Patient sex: M
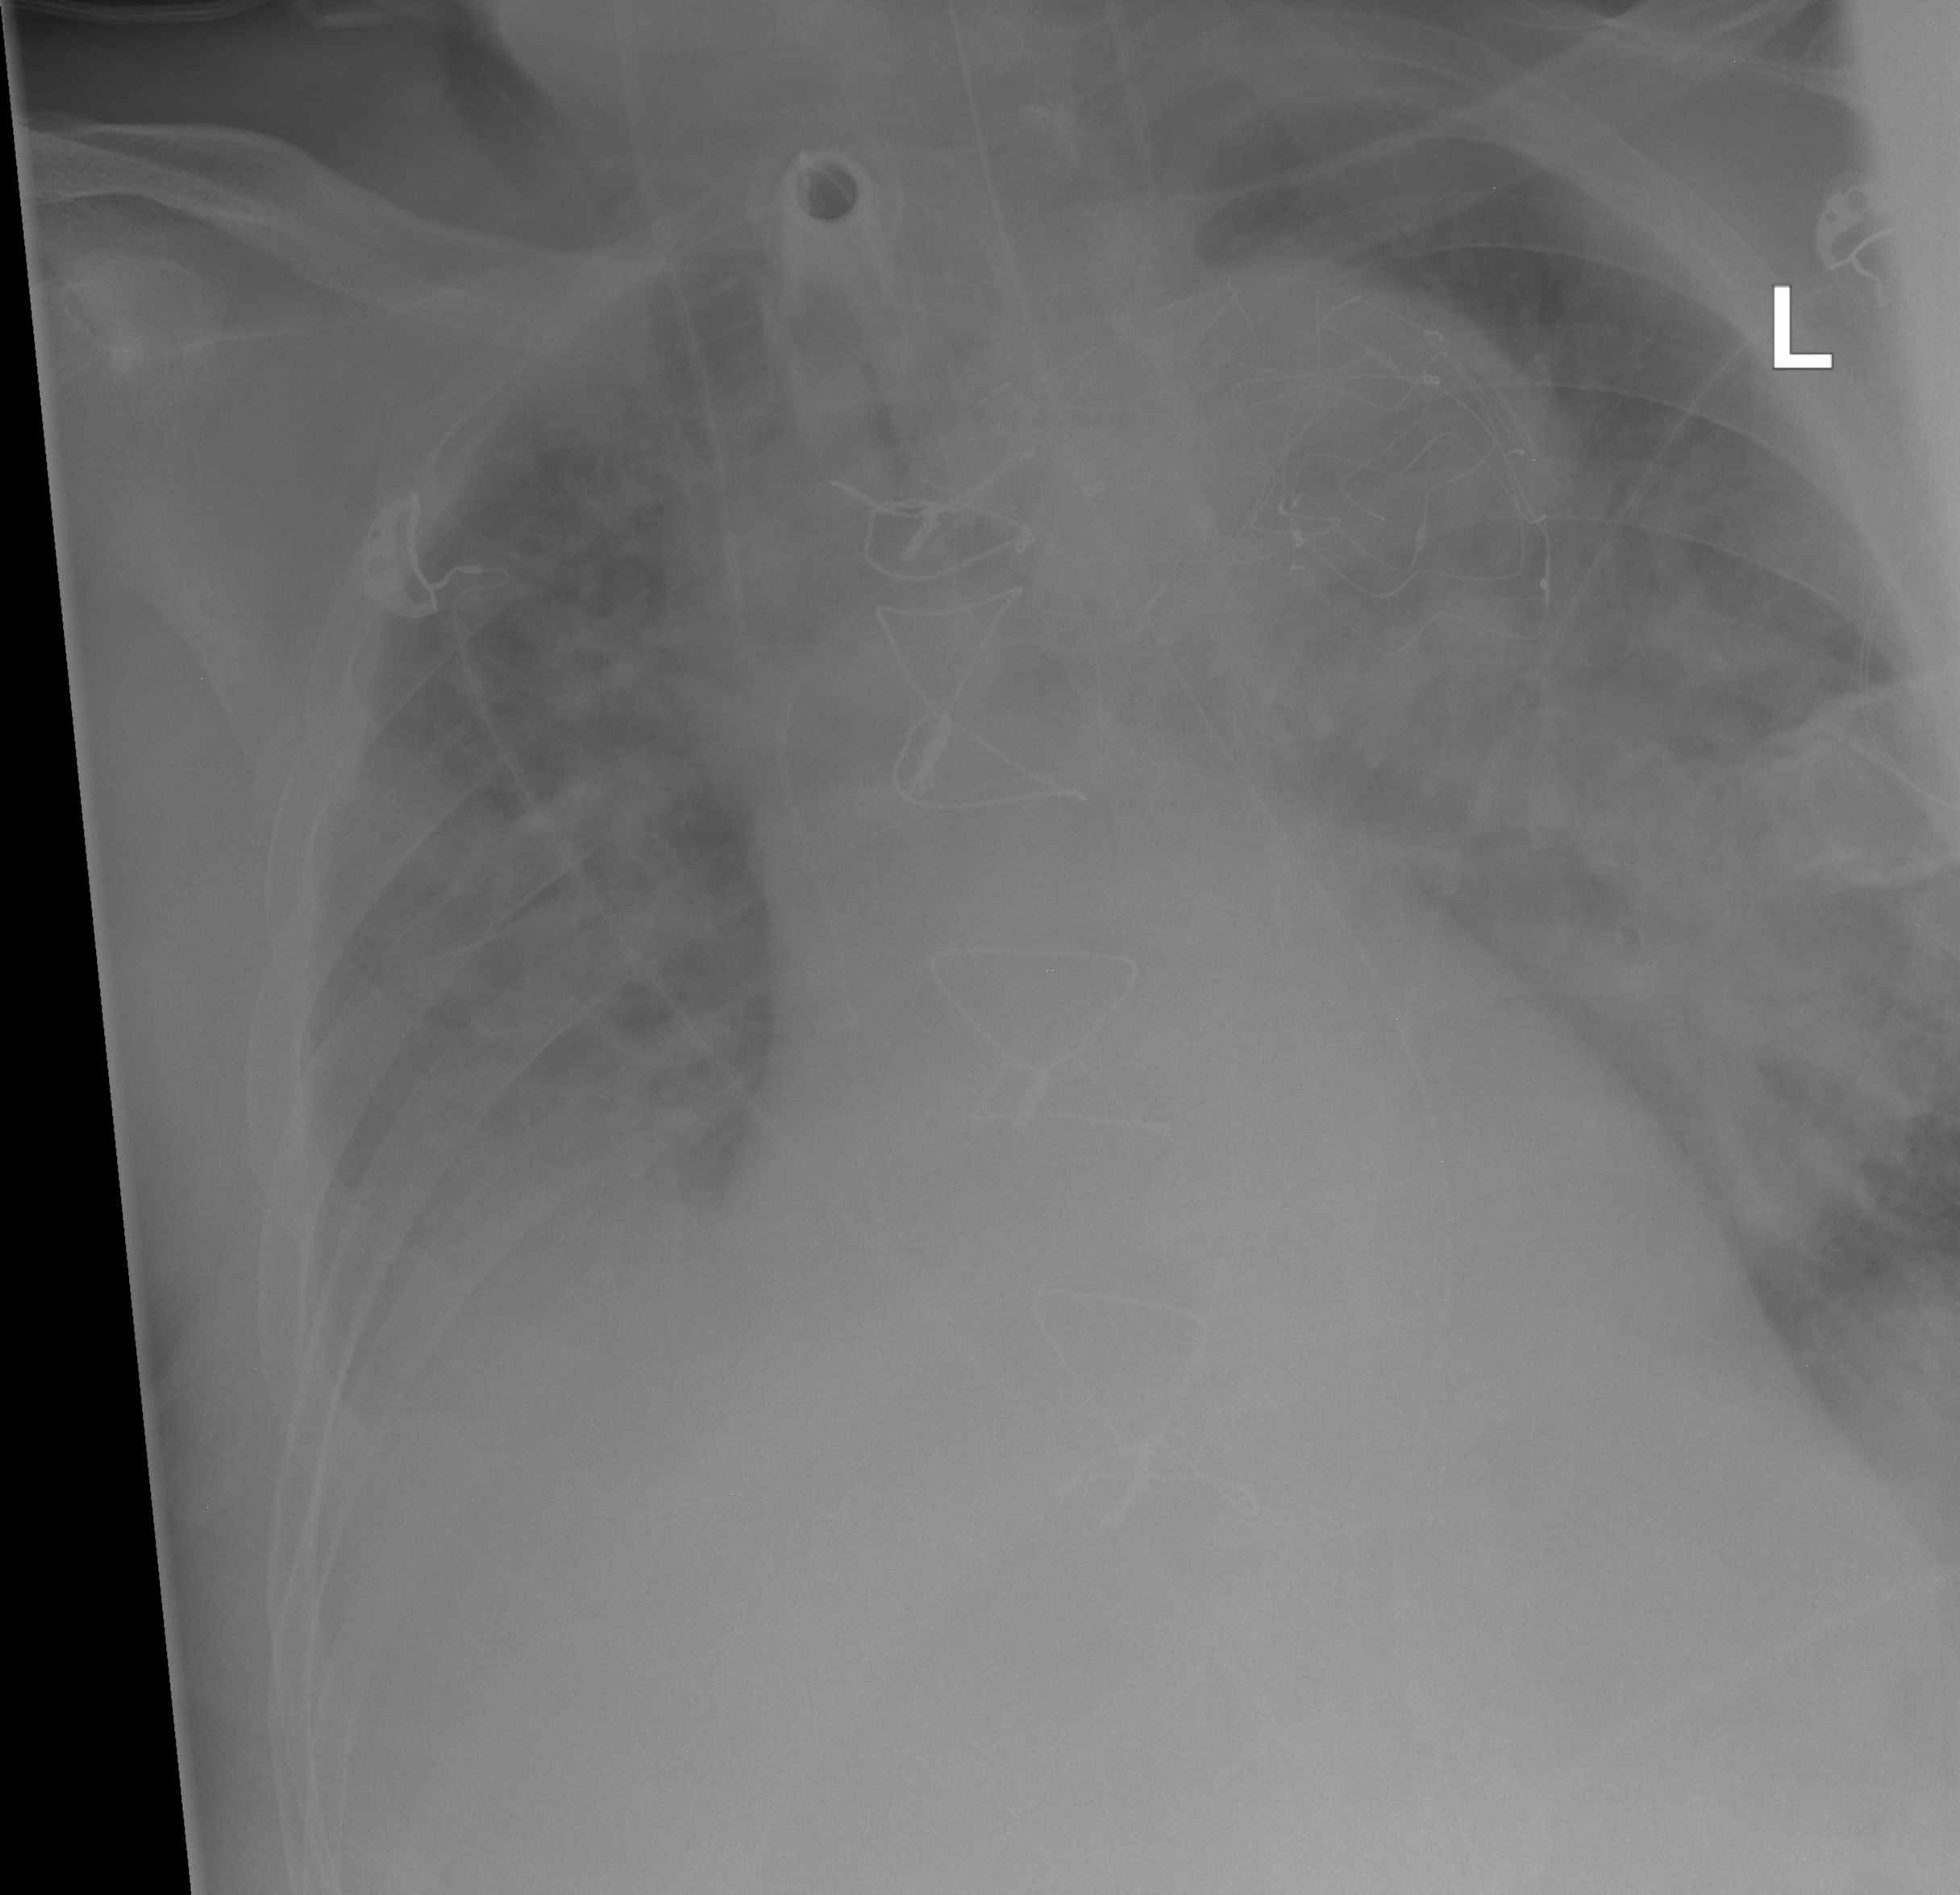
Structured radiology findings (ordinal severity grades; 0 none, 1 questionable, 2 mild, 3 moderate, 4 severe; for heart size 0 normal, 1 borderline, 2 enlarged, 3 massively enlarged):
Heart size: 1
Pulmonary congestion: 2
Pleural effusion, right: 2
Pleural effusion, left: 0
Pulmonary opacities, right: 3
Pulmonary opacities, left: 3
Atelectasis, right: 3
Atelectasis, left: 3